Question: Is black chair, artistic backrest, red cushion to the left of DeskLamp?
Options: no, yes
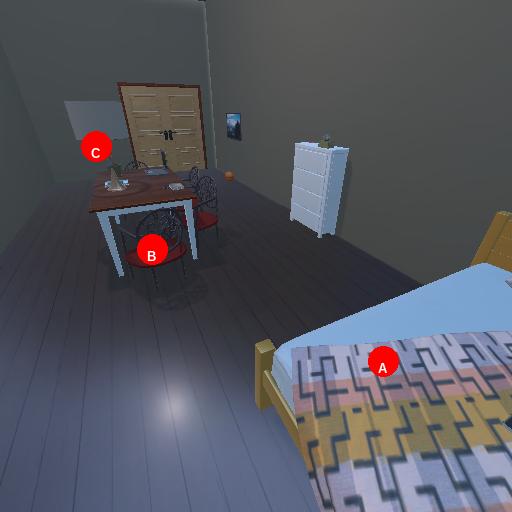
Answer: no